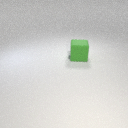
large green rubber cube